Current action and preconditions to check: path_clear

Your task: For each precondition in the list above, predict whether it will hold at this action.

Consider the current scene as observed from the mobile robot's camera, and analyze the predicted future states of all dynamic agents (e.g., people, animals, vehicles, or any moving entities) within the NEXT SECOND.

IMPORTANT: Only answer "very likely" if you are absolutely certain—based on strong, clear evidence—that a dynamic agent will violate the precondition in the predicted future state. Do NOT answer "very likely" for unlikely, ambiguous, or low-probability risks.

Ask yourself for each precondition: Is there a high probability, with clear and convincing evidence, that the predicted future states of any dynamic agent will interfere with the predicted future state of the currently executing action within the NEXT SECOND, causing that precondition to fail?

Assess the risk level based on these predictions. Use "likely" or "very likely" if motions create a clear risk of interference.

Use "neutral" or "improbable" if agents are nearby but their predicted paths are clearly diverging or non-conflicting.

Failure Risk Categories: "very improbable", "improbable", "neutral", "likely", "very likely"

Answer Format: Output ONLY the probability_of_failure value from these categories: "very improbable", "improbable", "neutral", "likely", "very likely"

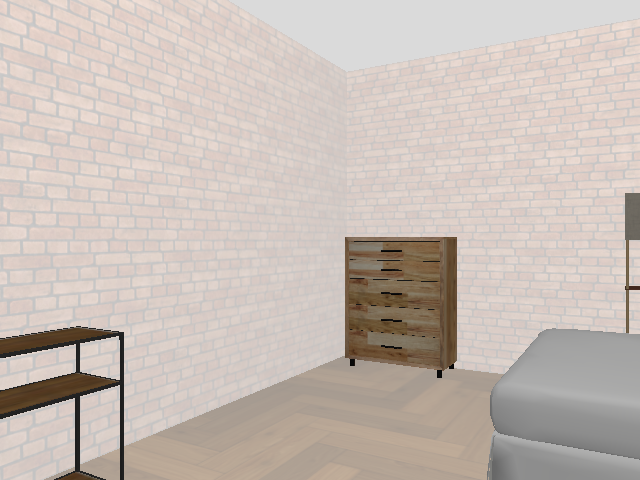

Answer: very improbable